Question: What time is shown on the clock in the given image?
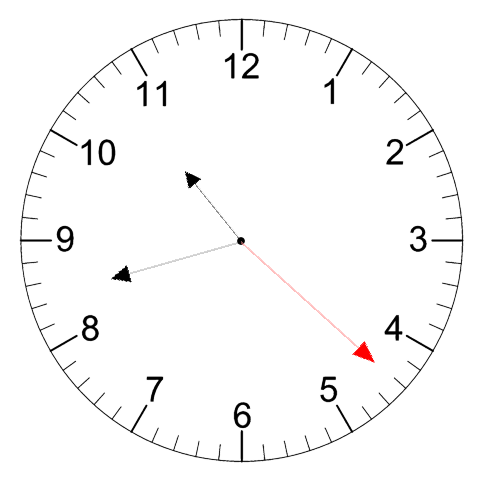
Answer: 10:42:22